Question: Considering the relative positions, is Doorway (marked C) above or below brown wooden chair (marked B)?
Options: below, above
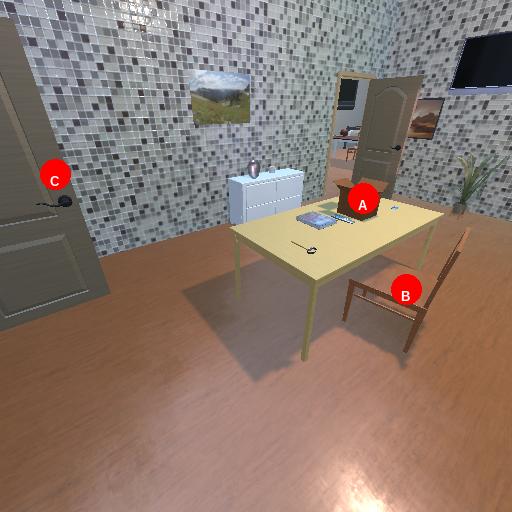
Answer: below